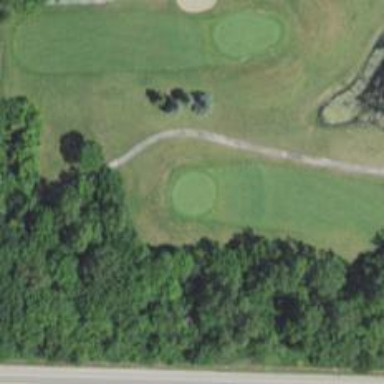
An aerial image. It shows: Golf hole.